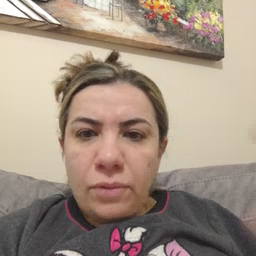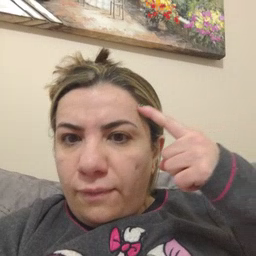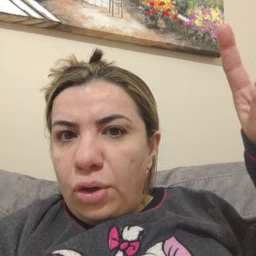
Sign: for